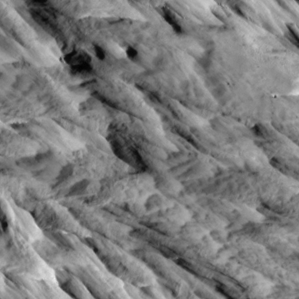
Label: non_frost